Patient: sex M, age 60
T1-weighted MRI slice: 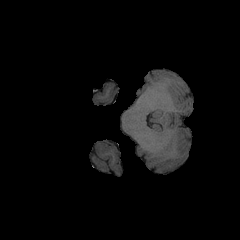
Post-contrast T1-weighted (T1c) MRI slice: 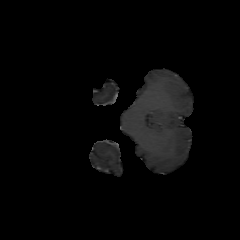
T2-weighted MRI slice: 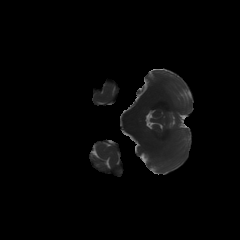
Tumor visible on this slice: no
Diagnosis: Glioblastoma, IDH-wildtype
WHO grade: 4